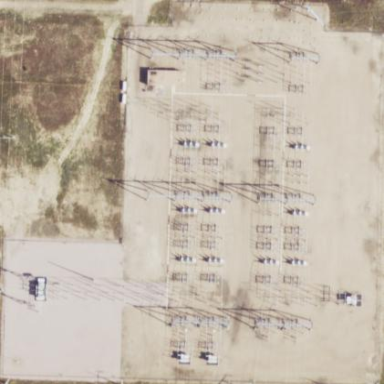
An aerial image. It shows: Outdoor transmission substation.